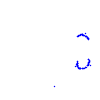
Particle: proton